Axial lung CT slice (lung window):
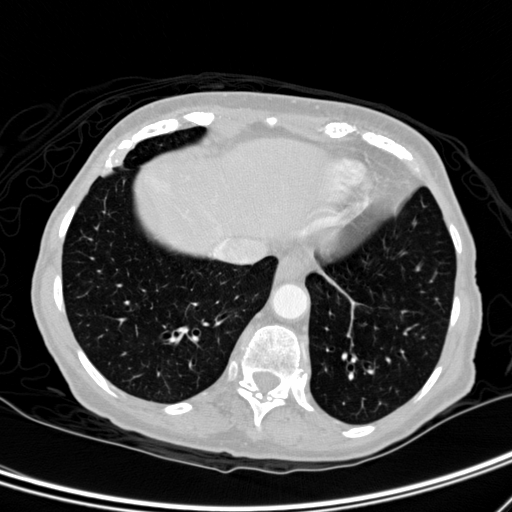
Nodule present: no